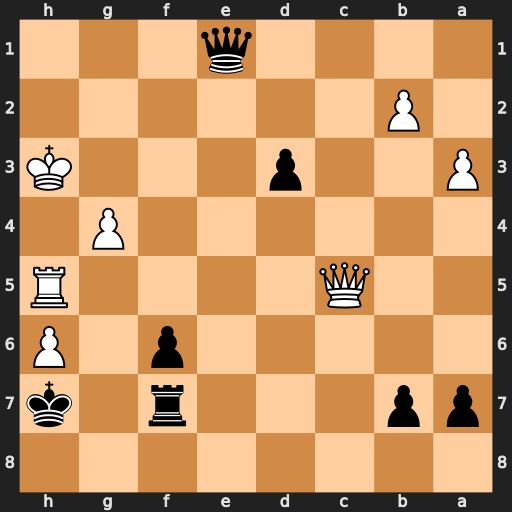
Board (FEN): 8/pp3r1k/5p1P/2Q4R/6P1/P2p3K/1P6/4q3
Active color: b
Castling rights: -
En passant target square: -
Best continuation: Qe6 Qd5 Qd7 Qf3 f5 Kg2 d2